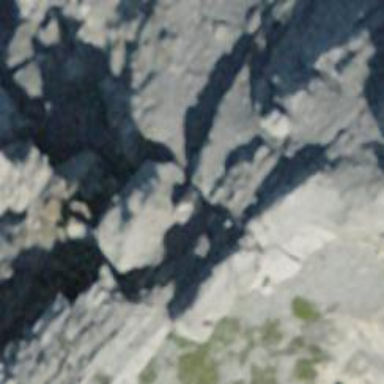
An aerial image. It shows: Cliff in nature.